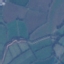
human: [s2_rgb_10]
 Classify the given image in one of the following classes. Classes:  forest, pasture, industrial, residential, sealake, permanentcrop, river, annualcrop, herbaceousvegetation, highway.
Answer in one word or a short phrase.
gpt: Pasture